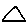
Label: triangle